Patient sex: F
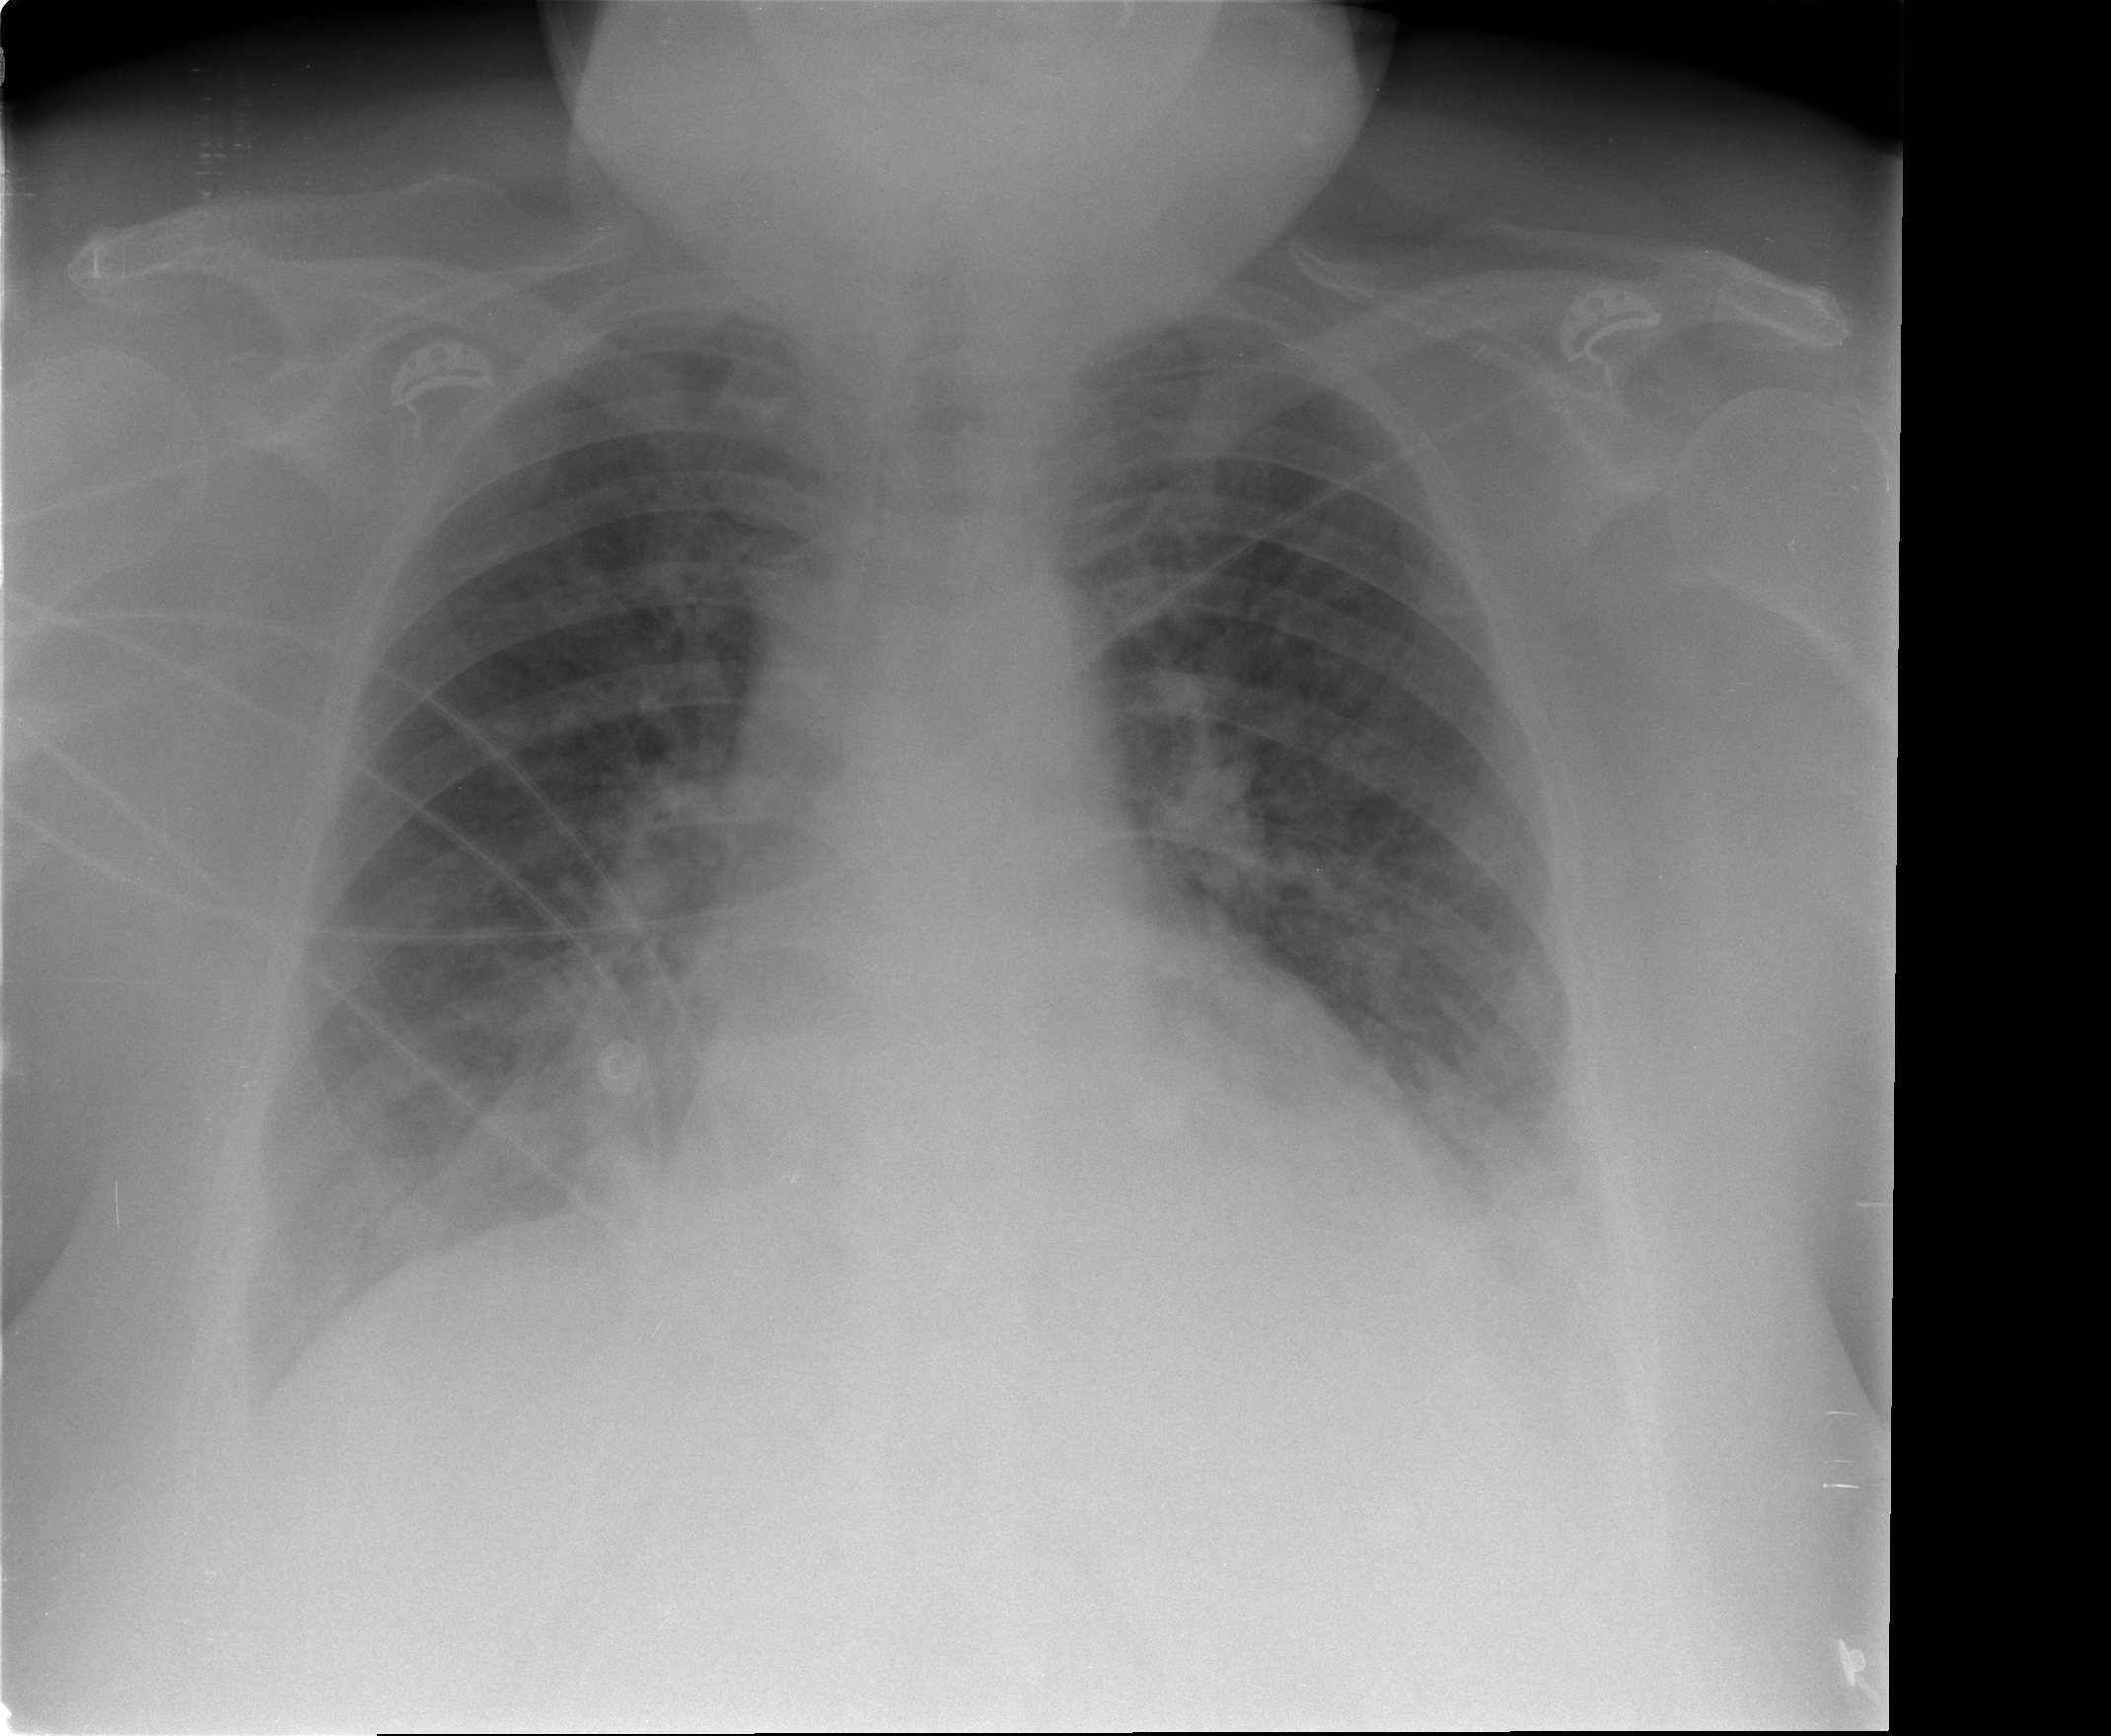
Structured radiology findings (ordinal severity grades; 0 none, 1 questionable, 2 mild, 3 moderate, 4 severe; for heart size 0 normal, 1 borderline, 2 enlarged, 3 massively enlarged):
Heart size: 2
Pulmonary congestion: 3
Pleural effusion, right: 2
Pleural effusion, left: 2
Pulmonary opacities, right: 3
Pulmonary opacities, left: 2
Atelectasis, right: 2
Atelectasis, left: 2